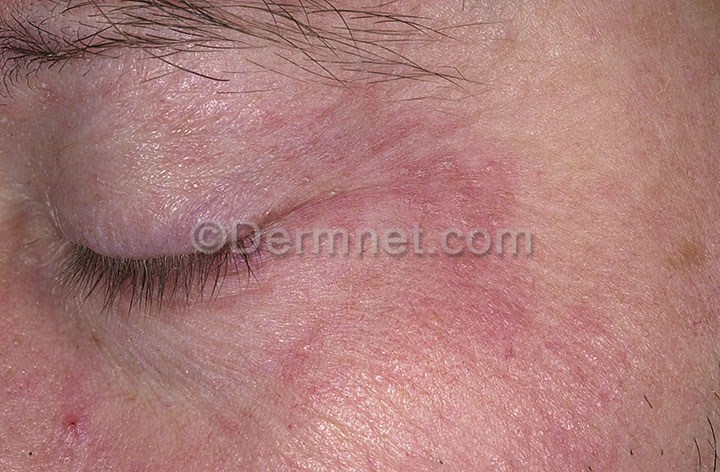
Disease: Acne and Rosacea Photos